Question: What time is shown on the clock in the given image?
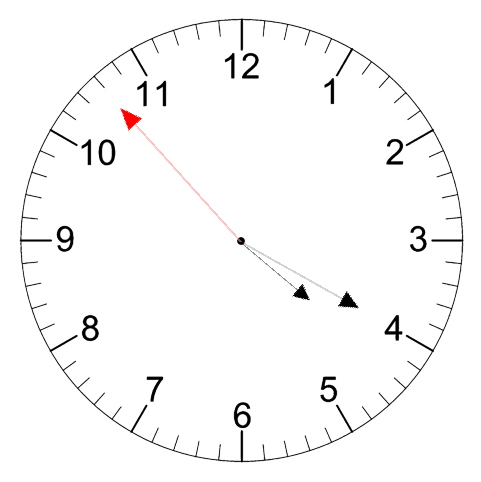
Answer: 04:19:53